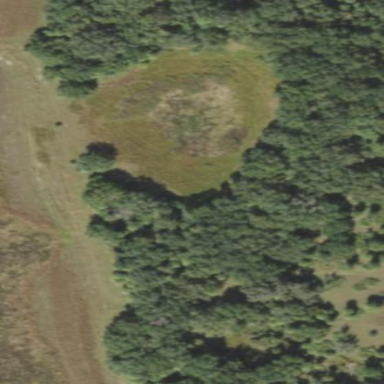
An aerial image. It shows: Beautiful wet meadow natural wetland.